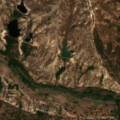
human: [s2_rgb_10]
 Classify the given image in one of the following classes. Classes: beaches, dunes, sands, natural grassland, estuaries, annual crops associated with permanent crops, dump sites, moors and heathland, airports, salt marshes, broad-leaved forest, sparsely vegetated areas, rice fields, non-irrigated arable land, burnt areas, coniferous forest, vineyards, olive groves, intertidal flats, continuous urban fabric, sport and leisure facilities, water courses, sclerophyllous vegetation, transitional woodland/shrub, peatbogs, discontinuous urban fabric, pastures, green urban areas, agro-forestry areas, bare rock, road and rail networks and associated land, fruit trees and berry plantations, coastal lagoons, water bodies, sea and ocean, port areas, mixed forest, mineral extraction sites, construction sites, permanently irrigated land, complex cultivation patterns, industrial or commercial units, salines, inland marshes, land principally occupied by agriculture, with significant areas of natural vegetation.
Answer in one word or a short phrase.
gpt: pastures, broad-leaved forest, mixed forest, transitional woodland/shrub